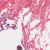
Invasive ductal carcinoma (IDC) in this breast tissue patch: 0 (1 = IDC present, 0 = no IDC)